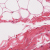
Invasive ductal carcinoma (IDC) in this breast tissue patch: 0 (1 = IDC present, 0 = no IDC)